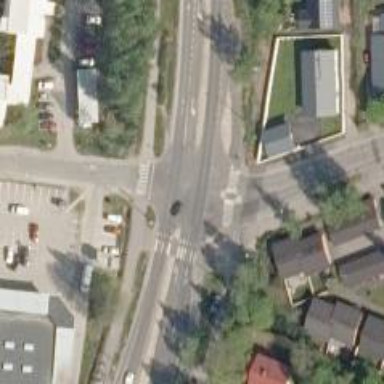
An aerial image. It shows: Road with "give way" sign.